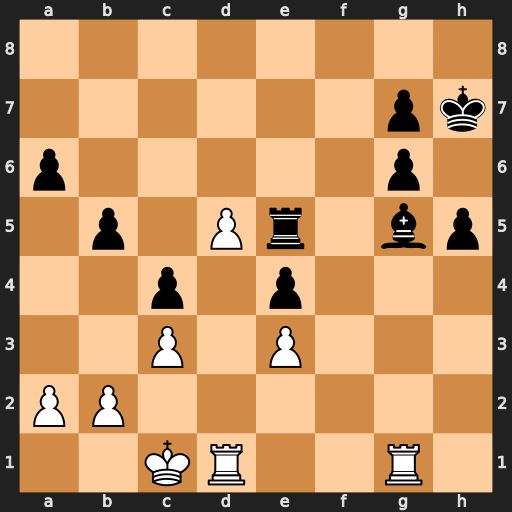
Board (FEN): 8/6pk/p5p1/1p1Pr1bp/2p1p3/2P1P3/PP6/2KR2R1
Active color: w
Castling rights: -
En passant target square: -
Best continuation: Rxg5 Rxg5 d6 Rf5 d7